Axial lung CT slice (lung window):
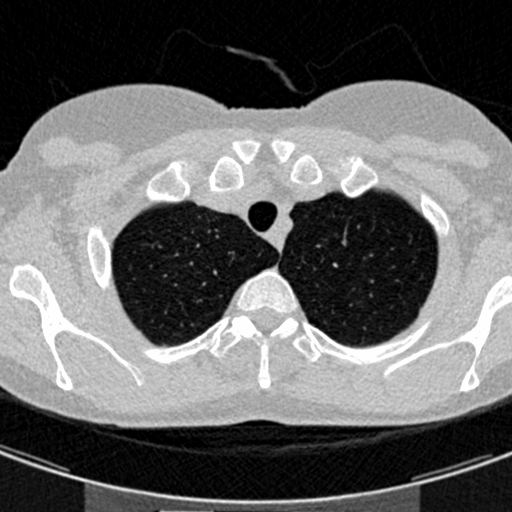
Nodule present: no